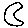
Label: moon